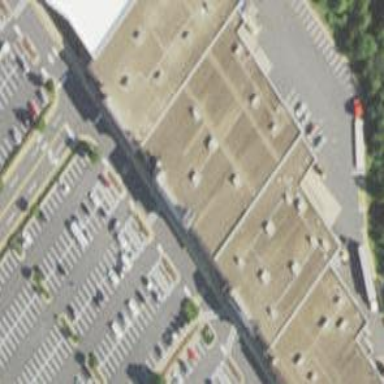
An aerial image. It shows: Parking space.